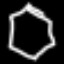
Label: octagon